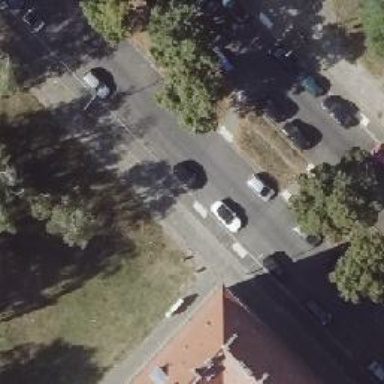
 there is cycle track. The parking lanes on both sides are parallel and on-street."